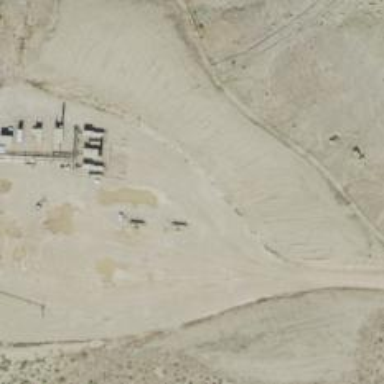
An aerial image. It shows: Petroleum well that is man-made.